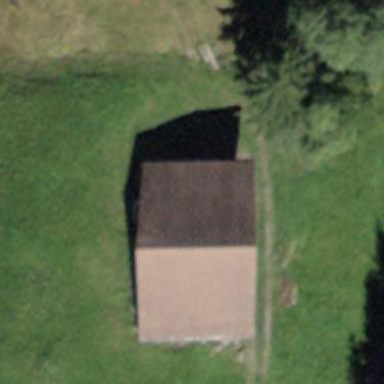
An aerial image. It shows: Cabin is depicted in the image.